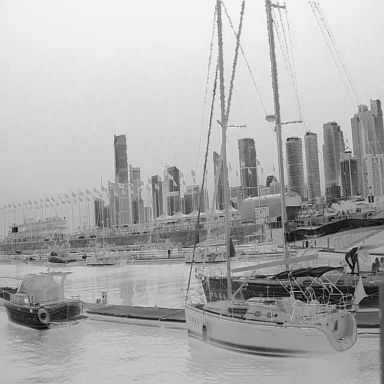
There are six objects shown in the infrared image, including two canoes, and four sailboats.